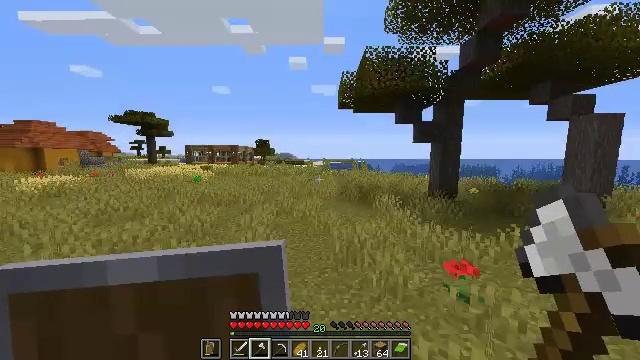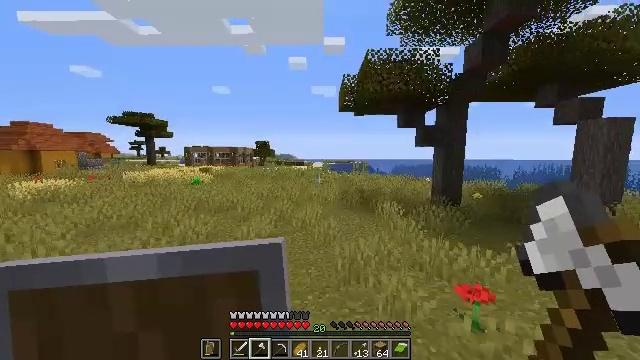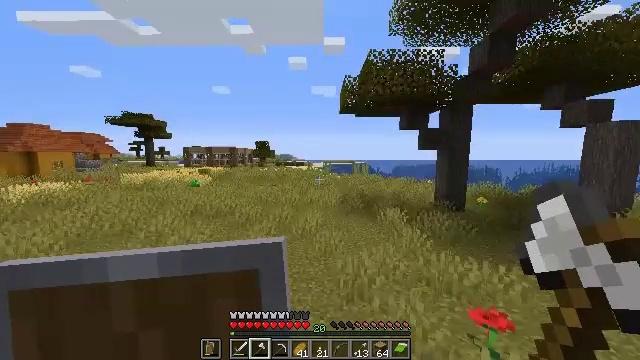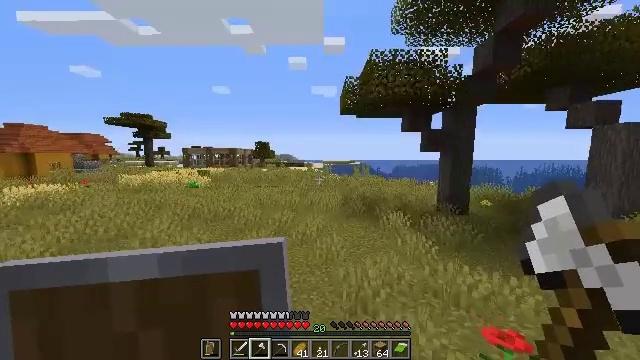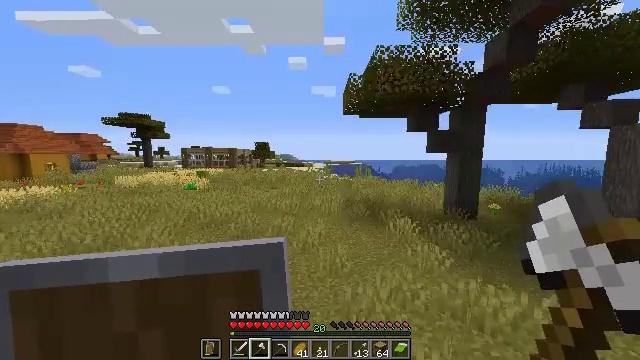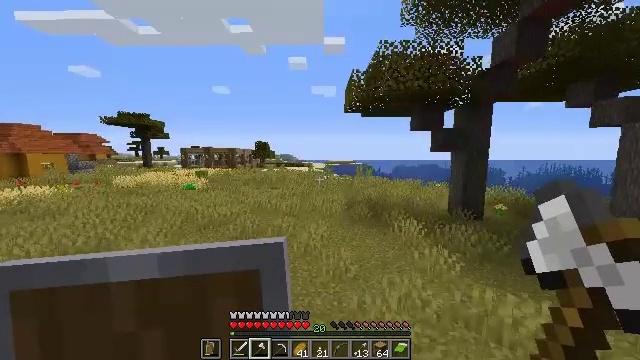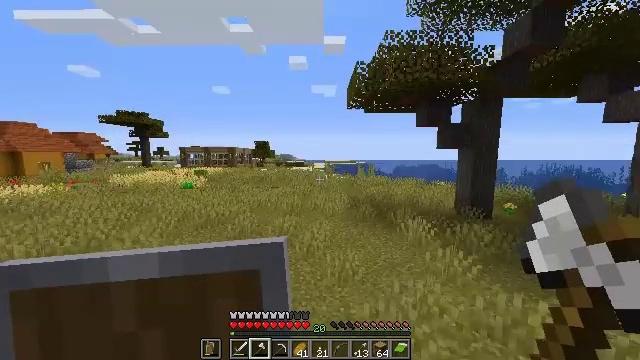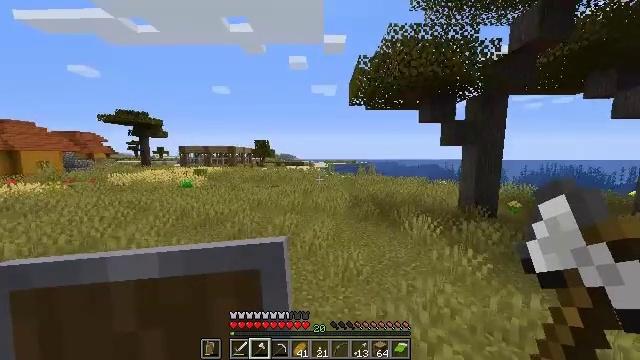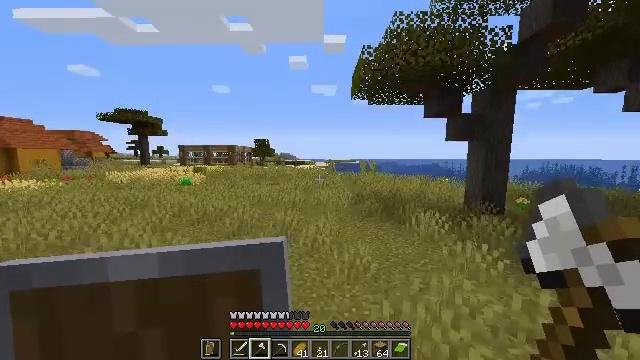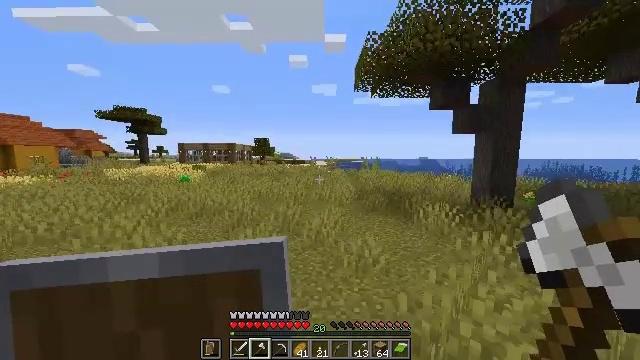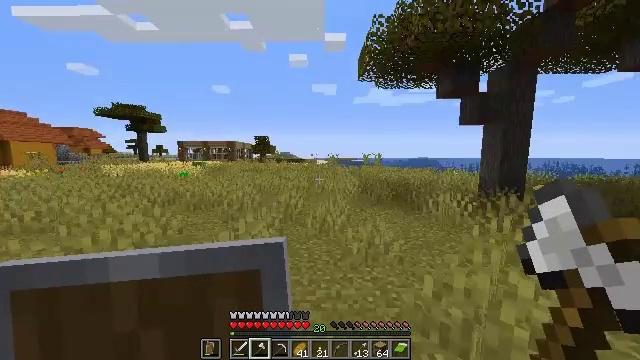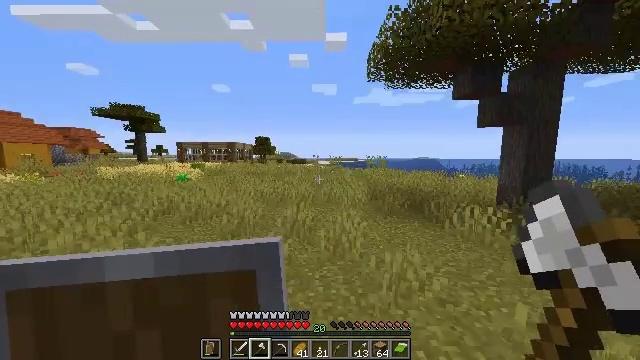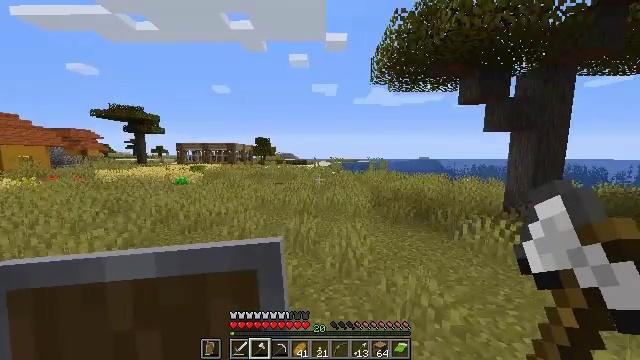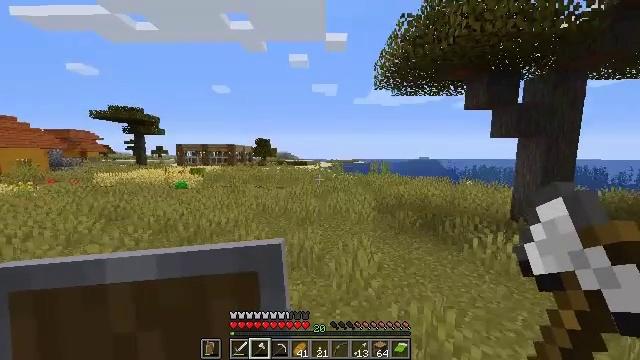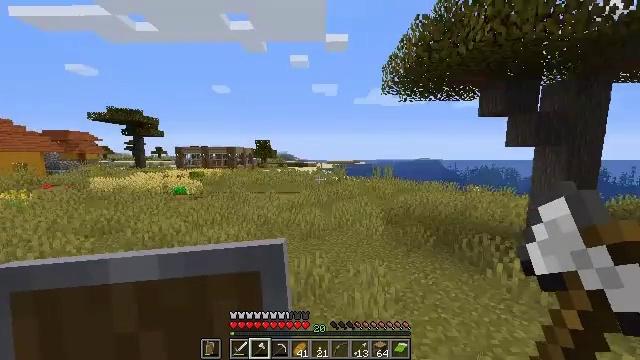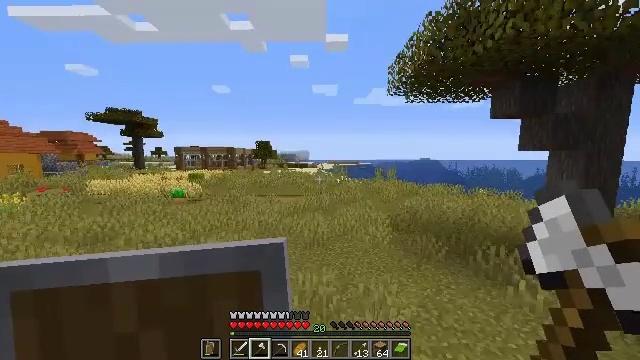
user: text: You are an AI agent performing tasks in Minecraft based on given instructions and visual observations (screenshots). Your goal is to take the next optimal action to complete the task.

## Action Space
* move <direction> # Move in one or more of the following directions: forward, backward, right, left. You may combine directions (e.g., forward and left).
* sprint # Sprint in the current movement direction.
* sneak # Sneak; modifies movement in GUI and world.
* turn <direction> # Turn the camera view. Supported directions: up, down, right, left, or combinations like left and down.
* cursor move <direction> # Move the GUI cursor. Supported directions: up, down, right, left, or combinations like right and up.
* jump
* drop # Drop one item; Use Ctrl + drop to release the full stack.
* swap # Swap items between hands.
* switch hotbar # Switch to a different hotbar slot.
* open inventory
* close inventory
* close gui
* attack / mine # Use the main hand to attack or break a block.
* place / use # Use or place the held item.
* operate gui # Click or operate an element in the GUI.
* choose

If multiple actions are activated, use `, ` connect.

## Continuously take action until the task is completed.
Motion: motion action
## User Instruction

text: Gather grass on the ground.
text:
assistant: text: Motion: move forward, jump
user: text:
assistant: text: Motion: move forward and move left, jump
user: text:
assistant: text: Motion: move forward and move left, jump
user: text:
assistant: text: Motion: move forward and move left, jump
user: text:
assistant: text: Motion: move forward and move left, jump
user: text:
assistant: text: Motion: move forward and move left, jump
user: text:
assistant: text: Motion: move forward and move left, jump
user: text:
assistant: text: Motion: move forward and move left, jump
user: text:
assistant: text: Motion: move forward and move left, jump
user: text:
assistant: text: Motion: move forward and move left, jump
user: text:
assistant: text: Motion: move forward and move left, jump
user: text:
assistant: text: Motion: move forward and move left, jump
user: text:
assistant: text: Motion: move forward, jump
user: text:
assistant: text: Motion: move forward, jump
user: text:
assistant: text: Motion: move forward, jump
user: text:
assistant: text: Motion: move forward, jump
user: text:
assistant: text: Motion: move forward, jump
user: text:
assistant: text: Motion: move forward, jump
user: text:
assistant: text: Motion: move forward, jump
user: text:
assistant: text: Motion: move forward, jump
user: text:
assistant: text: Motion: move forward, jump
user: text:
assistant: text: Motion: move forward, jump
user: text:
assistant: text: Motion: move forward, jump
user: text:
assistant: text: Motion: move forward, jump
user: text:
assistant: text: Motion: move forward, jump
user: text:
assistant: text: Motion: move forward, jump
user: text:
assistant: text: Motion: move forward, jump
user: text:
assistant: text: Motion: move forward, jump
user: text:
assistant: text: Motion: move forward, jump
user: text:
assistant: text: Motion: move forward, jump